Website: lowes
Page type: review-order
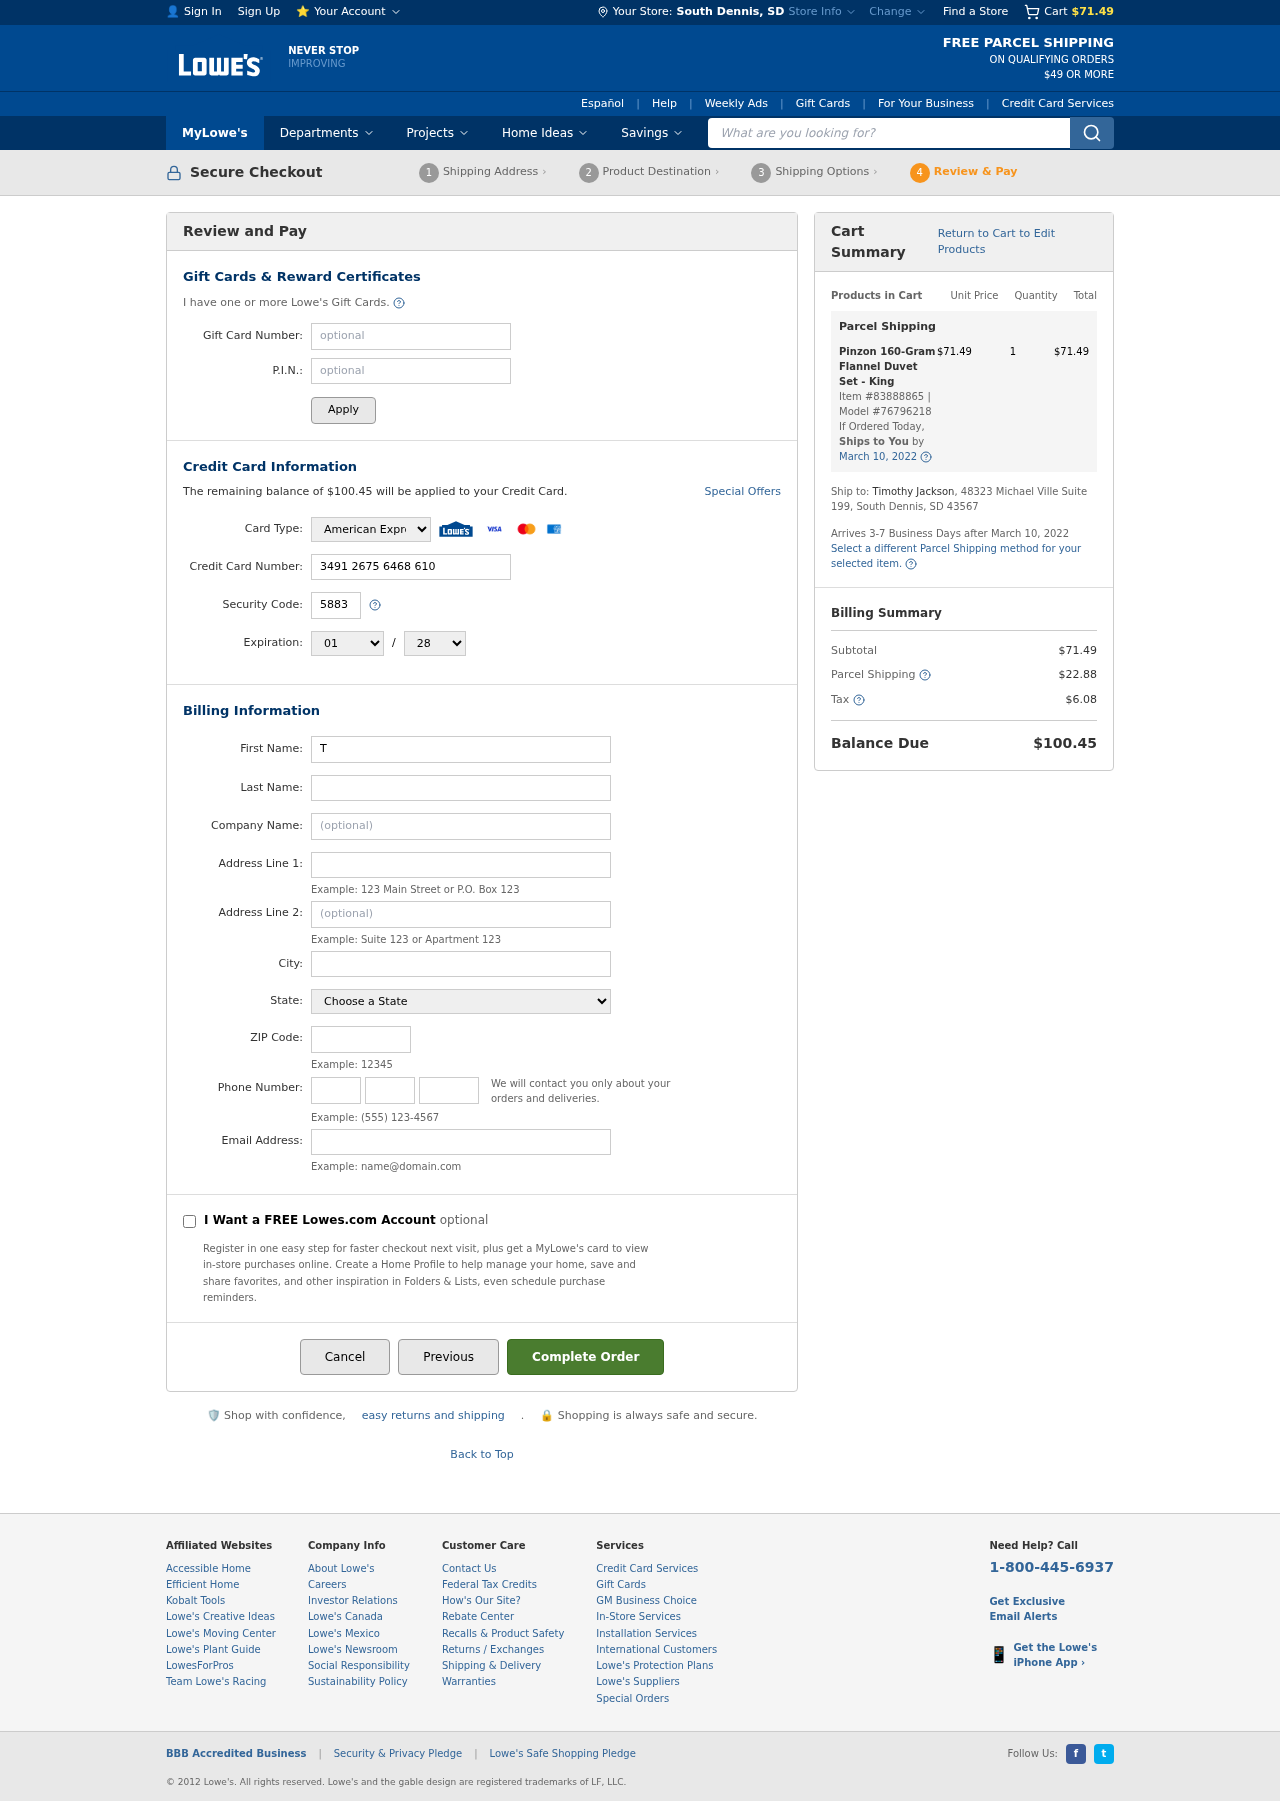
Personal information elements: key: PII_CARD_CVV
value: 5883
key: PII_CARD_EXPIRY_MONTH
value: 01
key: PII_CARD_EXPIRY_YEAR
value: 28
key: PII_CARD_NUMBER
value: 3491 2675 6468 610
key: PII_CARD_TYPE
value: American Express
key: PII_CITY
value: South Dennis
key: PII_CITY_STATE
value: South Dennis, SD
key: PII_COMPANY
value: Garcia, Church and Williams
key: PII_EMAIL
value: timothy.jackson@hotmail.com
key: PII_FIRSTNAME
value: Timothy
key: PII_LASTNAME
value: Jackson
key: PII_PHONE_AREA
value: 291
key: PII_PHONE_PREFIX
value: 310
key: PII_PHONE_SUFFIX
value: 8658
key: PII_POSTCODE
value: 43567
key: PII_STATE
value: South Dakota
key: PII_STREET
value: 48323 Michael Ville Suite 199
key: PII_STREET2
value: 48323 Michael Ville Suite 199
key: PII_FULLNAME2
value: Timothy Jackson
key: PII_STATE_ABBR
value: SD
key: PII_POSTCODE_FULL
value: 43567
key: PII_CITY_STATE_ZIP
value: South Dennis, SD 43567
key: PII_POSTCODE_NUMERIC
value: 43567
Product elements: key: PRODUCT1_NAME
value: Pinzon 160-Gram Flannel Duvet Set - King
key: PRODUCT1_PRICE
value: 71.49
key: PRODUCT1_QUANTITY
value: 1
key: PRODUCT1_ITEM_NUMBER
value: Item #83888865
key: PRODUCT1_MODEL_NUMBER
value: Model #76796218
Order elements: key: ORDER_SUBTOTAL
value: $71.49
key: ORDER_BALANCE_DUE
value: $100.45
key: ORDER_SHIPPING_DATE
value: March 10, 2022
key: ORDER_ITEM_TOTAL
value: $71.49
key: ORDER_SHIPPING_DATE2
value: March 10, 2022
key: ORDER_SHIPPING_COST
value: $22.88
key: ORDER_TAX
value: $6.08
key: ORDER_TOTAL
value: $100.45
Search elements: key: HEADER_SEARCH
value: What are you looking for?